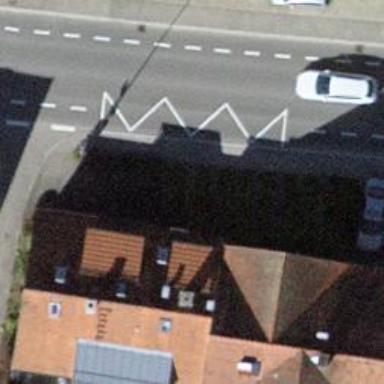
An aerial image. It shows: Bus stop with platform for public transport.